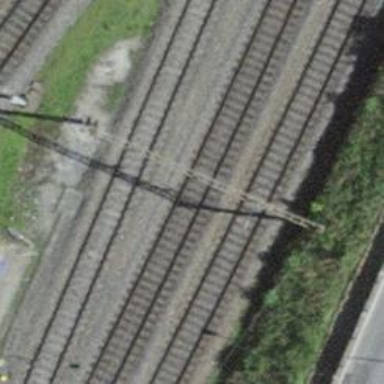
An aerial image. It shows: Rail siding with electrified contact lines.